Question: I am having a small issue with capturing screen in android.
I am using a list view which has few items. When the items are fitting the screen there is no issue to capture the screen. But when there is a scroll view for the list items (that is there are more number of items in the listview so that it cant be fitted in the screen) i am not able to capture the screen.
The capture of the screen gives me only the visible items of the list view and the invisible items are not being captured.
I am using the <URL> to capture the screen.
can anyone suggest me if there is anyway to capture the listview screen.
My screen has all alphabets from a-z but when i tried to capture using <URL> i got only the below screen shot.

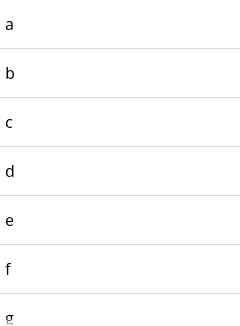
Answer: We need to capture the listview by capturing each and every listitem in the listview.
after capturing each and every item in the listview we need to add all the captured list items and make a bitmap image.
This way we can capture an listview even if all its items are not visible